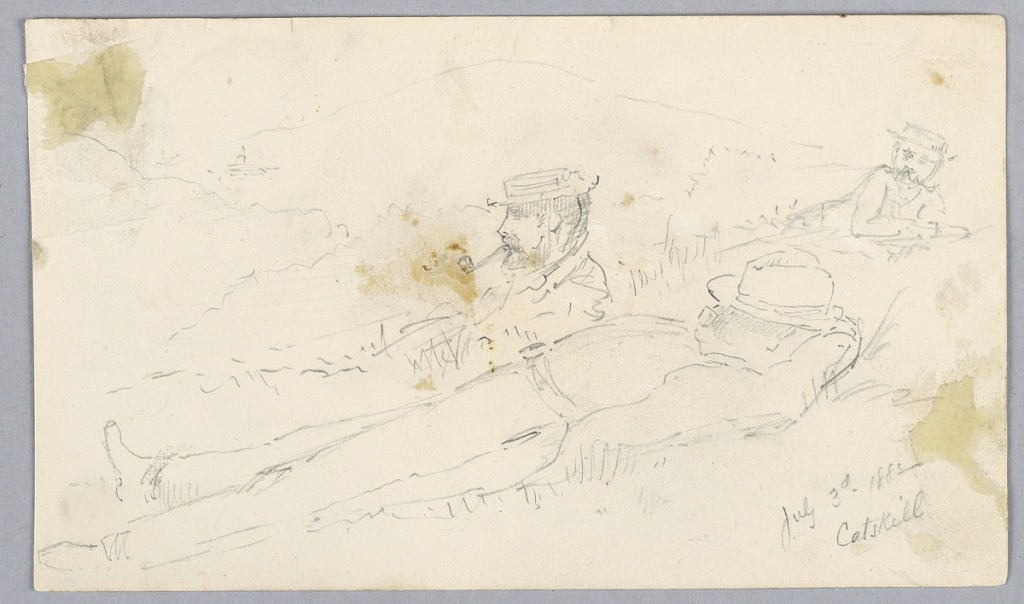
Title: Men Resting on Catskill Hillside
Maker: Arnold William Brunner, American, 1857–1925
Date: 1882
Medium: Graphite on paper
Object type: Drawing
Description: Man with hat covering face, laying down with arms under head; behind, man with pipe, hat and mustache, facing left; upper right, man with handlebar mustache and hat lying down and looking at two other men. Mountains in the background.